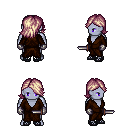
a pixel art fantasy rpg character, male body template, dark elf, purple skin, brown robe, white pants, white blonde swoop hairstyle, metal gloves, ghillies, dagger, four views (front, back, left, right), 2x2 character sprite sheet, small pixel art, hard edges, no anti-aliasing